Question: Newly I am switched from to .
In 'C#' a good feature is that you have a solution that contains several projects and you can define debug/build configurations and based on them build separate projects with each other.
Now, I want to know that is there any mechanism like this in the too?
Actually I want to develop 3 apps that they have many shared codes. So I want to create a base project that contains shared codes (and contents) and then 3 sub projects. Now with some thing like build configuration, I can build each of them that I want for publishing.
Does support mechanisms for this porpose?
By reading below answers I created a workspace with below structure:

I also added '../testproject/testproject' to the 'build settings' of 'link1Project' but when I want to use files in 'testproject' the autosuggest is not working and also when I build the link1Project I face with:
'''
Undefined symbols for architecture i386:
"_OBJC_CLASS_$_ShowAlertView", referenced from:
objc-class-ref in mftTbnFlipsideViewController.o
ld: symbol(s) not found for architecture i386
clang: error: linker command failed with exit code 1 (use -v to see invocation)
'''
Am I wrong in creating the 'workspace'? Does the structure is right or I missed something?
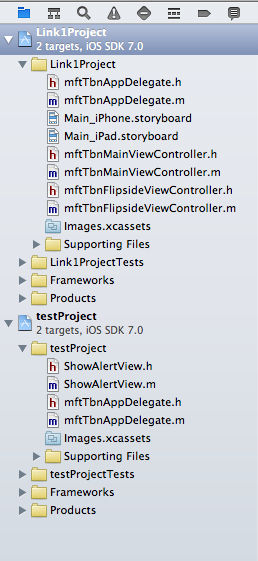
Answer: You can have multiple targets for the same project, and each target can have different settings or files.